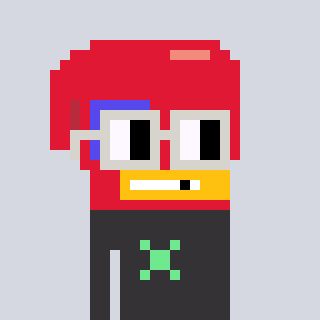
a pixel art character with square light gray glasses, a boxing glove-shaped head and a grayscale-colored body on a cool background